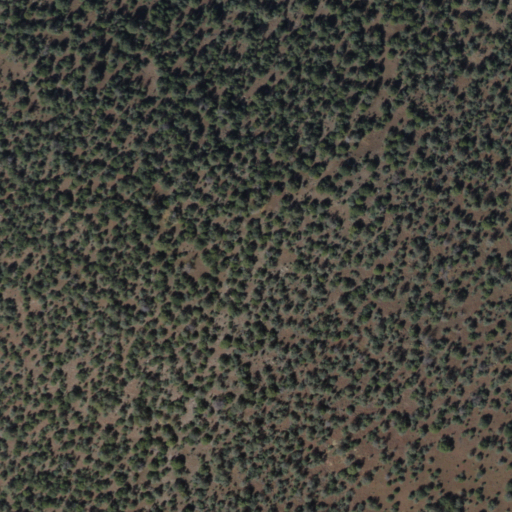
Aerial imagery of mountain in Arizona named Sawbuck Mountain containing evergreen forest and shrub